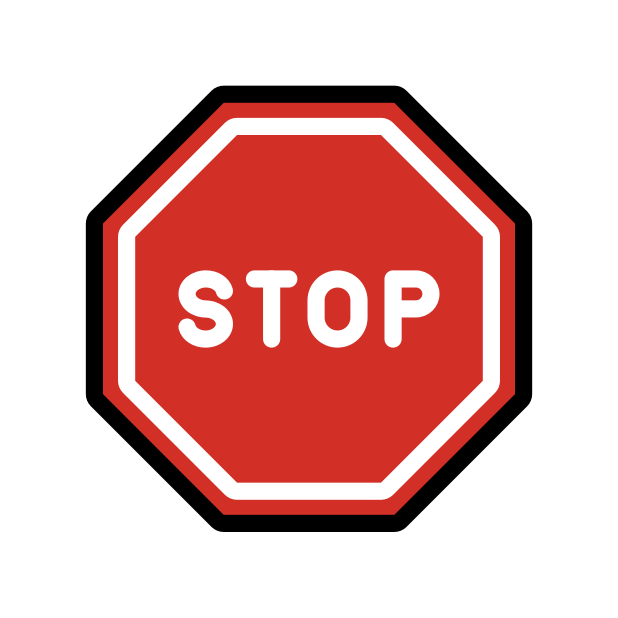
stop sign